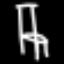
Label: chair